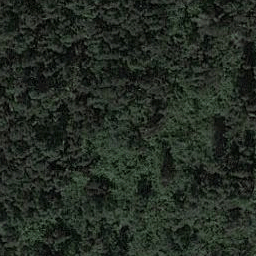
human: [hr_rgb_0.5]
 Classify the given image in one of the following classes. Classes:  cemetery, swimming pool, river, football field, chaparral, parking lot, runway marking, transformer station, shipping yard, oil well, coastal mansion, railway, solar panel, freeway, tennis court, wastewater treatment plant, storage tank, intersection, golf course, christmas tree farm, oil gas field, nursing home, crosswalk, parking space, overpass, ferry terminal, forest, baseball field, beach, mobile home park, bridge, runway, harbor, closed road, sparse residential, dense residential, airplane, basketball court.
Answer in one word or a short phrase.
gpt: forest